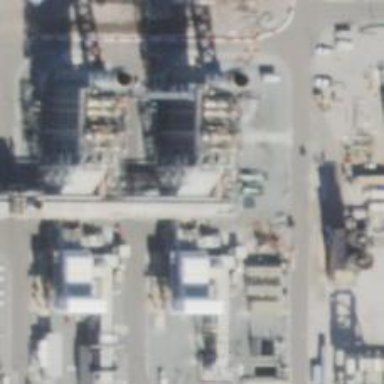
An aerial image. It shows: Generator powered by gas. It is combined cycle generator.